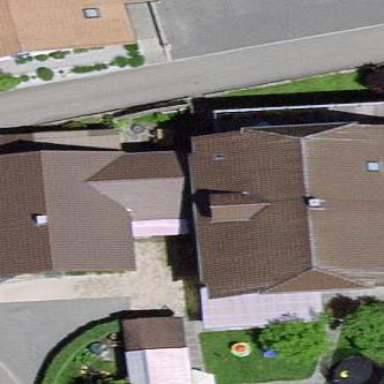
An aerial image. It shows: Shed.